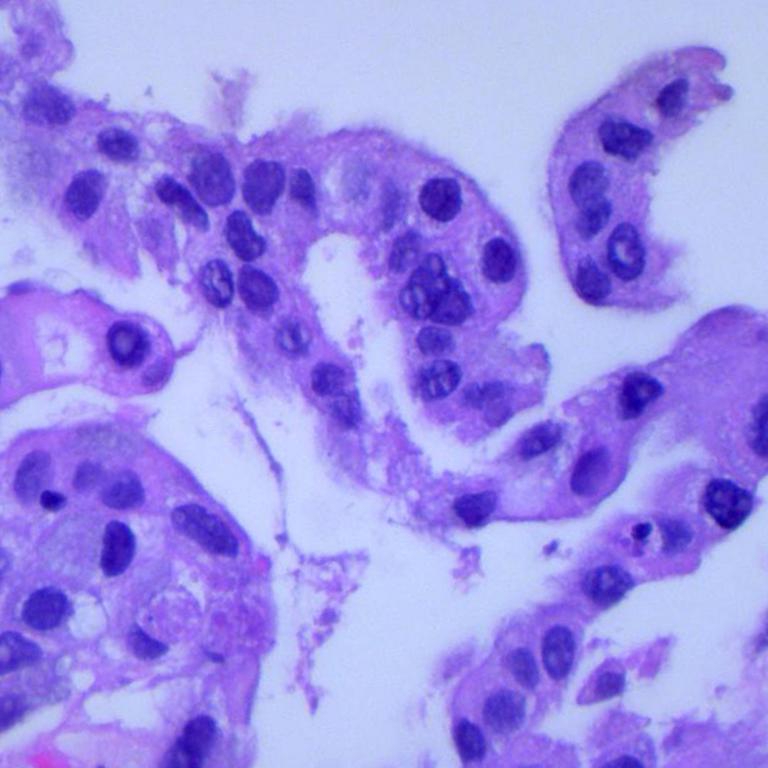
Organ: lung
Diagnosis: adenocarcinomas